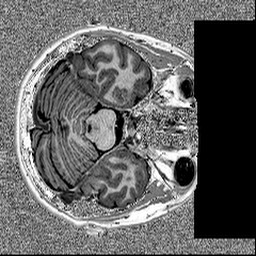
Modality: MP2RAGE
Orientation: axial
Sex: female